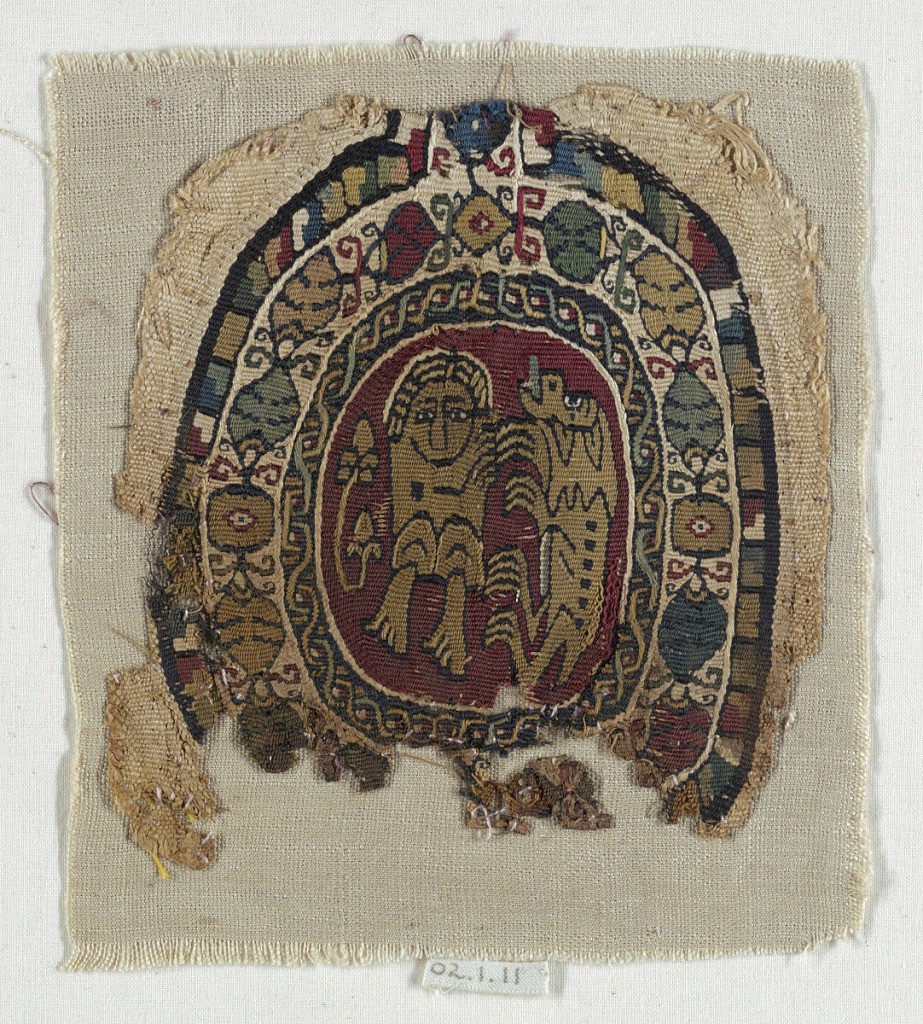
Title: Fragment
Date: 6th–7th century
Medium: Warp: s-spun Z-twist linen. Wefts: s-spun linen, S-spun wool Technique: tapestry weave, slit and interlocked
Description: Within three borders the figures of a man and a lion.